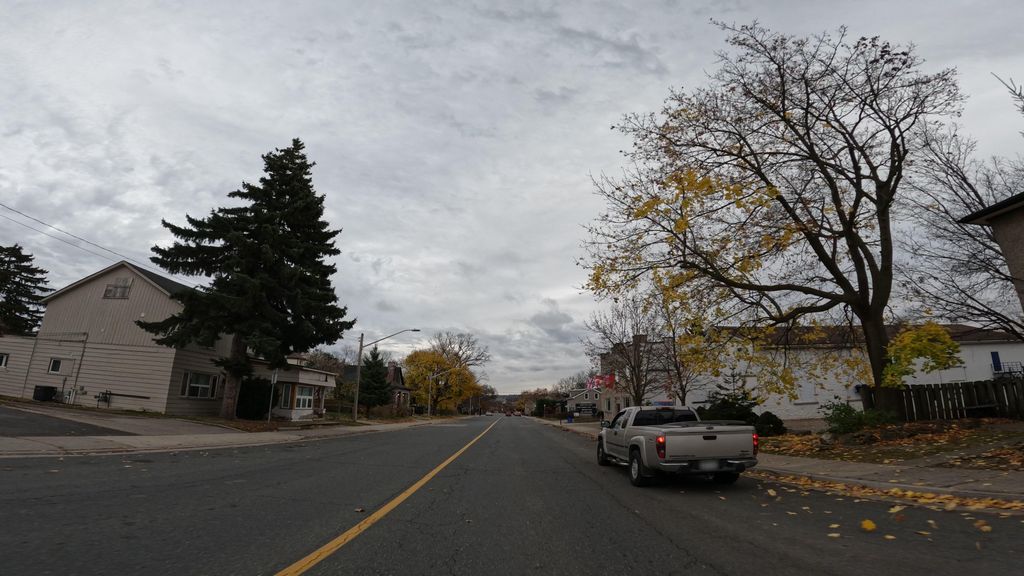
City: hamilton